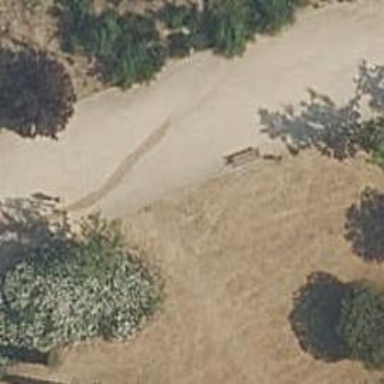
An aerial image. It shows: Bench.